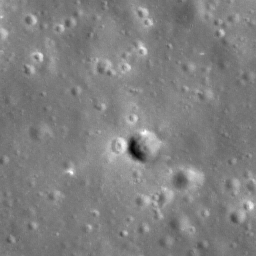
Host type: hard_negative
Lunar coordinates: latitude -11.517, longitude -89.245